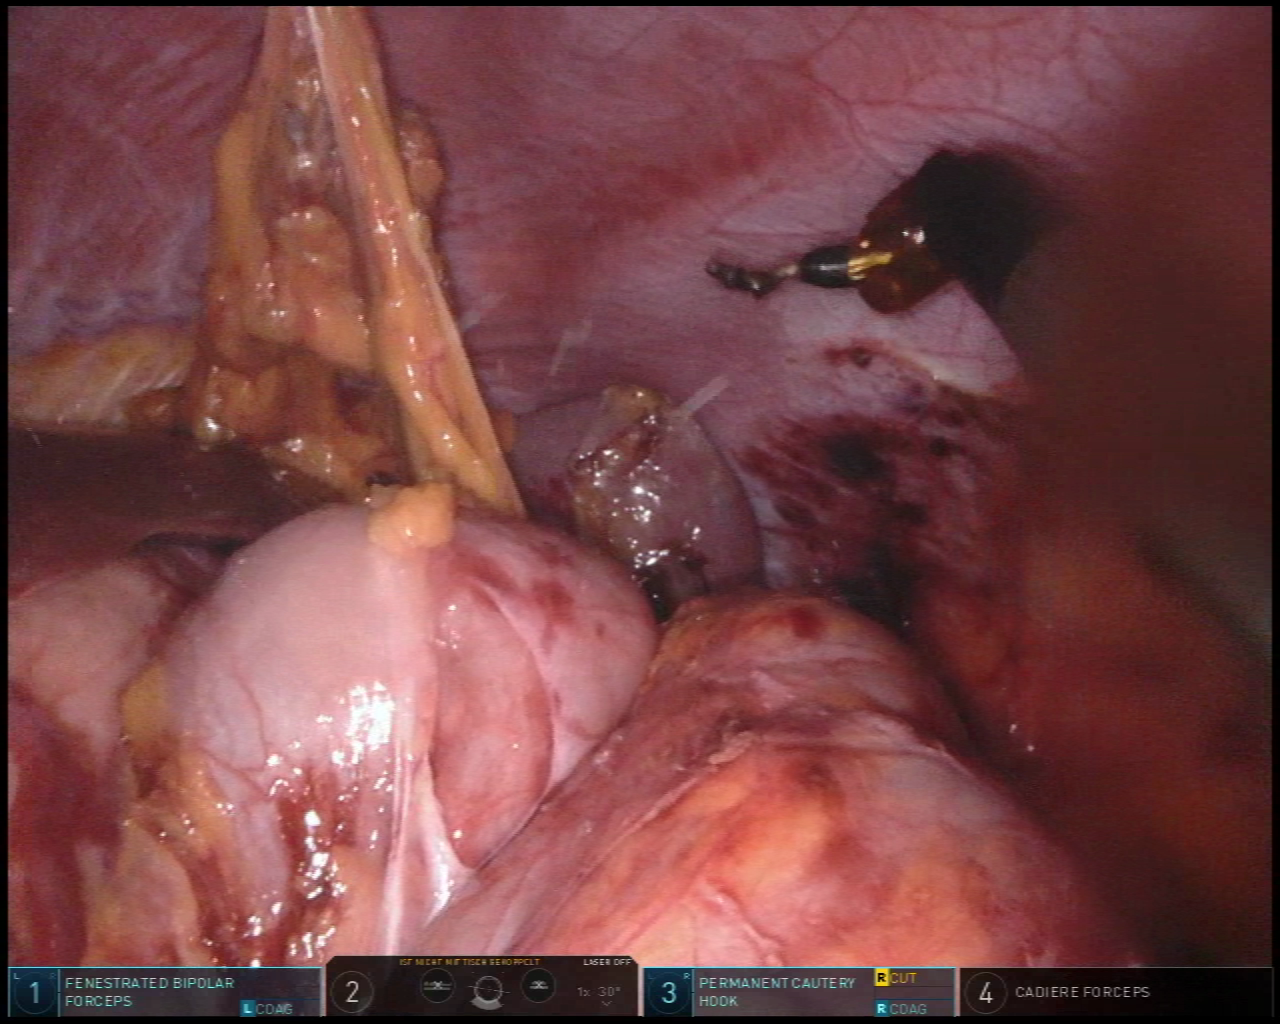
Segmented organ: colon
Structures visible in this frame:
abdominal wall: yes
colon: yes
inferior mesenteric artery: no
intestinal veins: no
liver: yes
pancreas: no
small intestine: no
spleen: yes
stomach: yes
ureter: no
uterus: no
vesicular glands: no